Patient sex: F
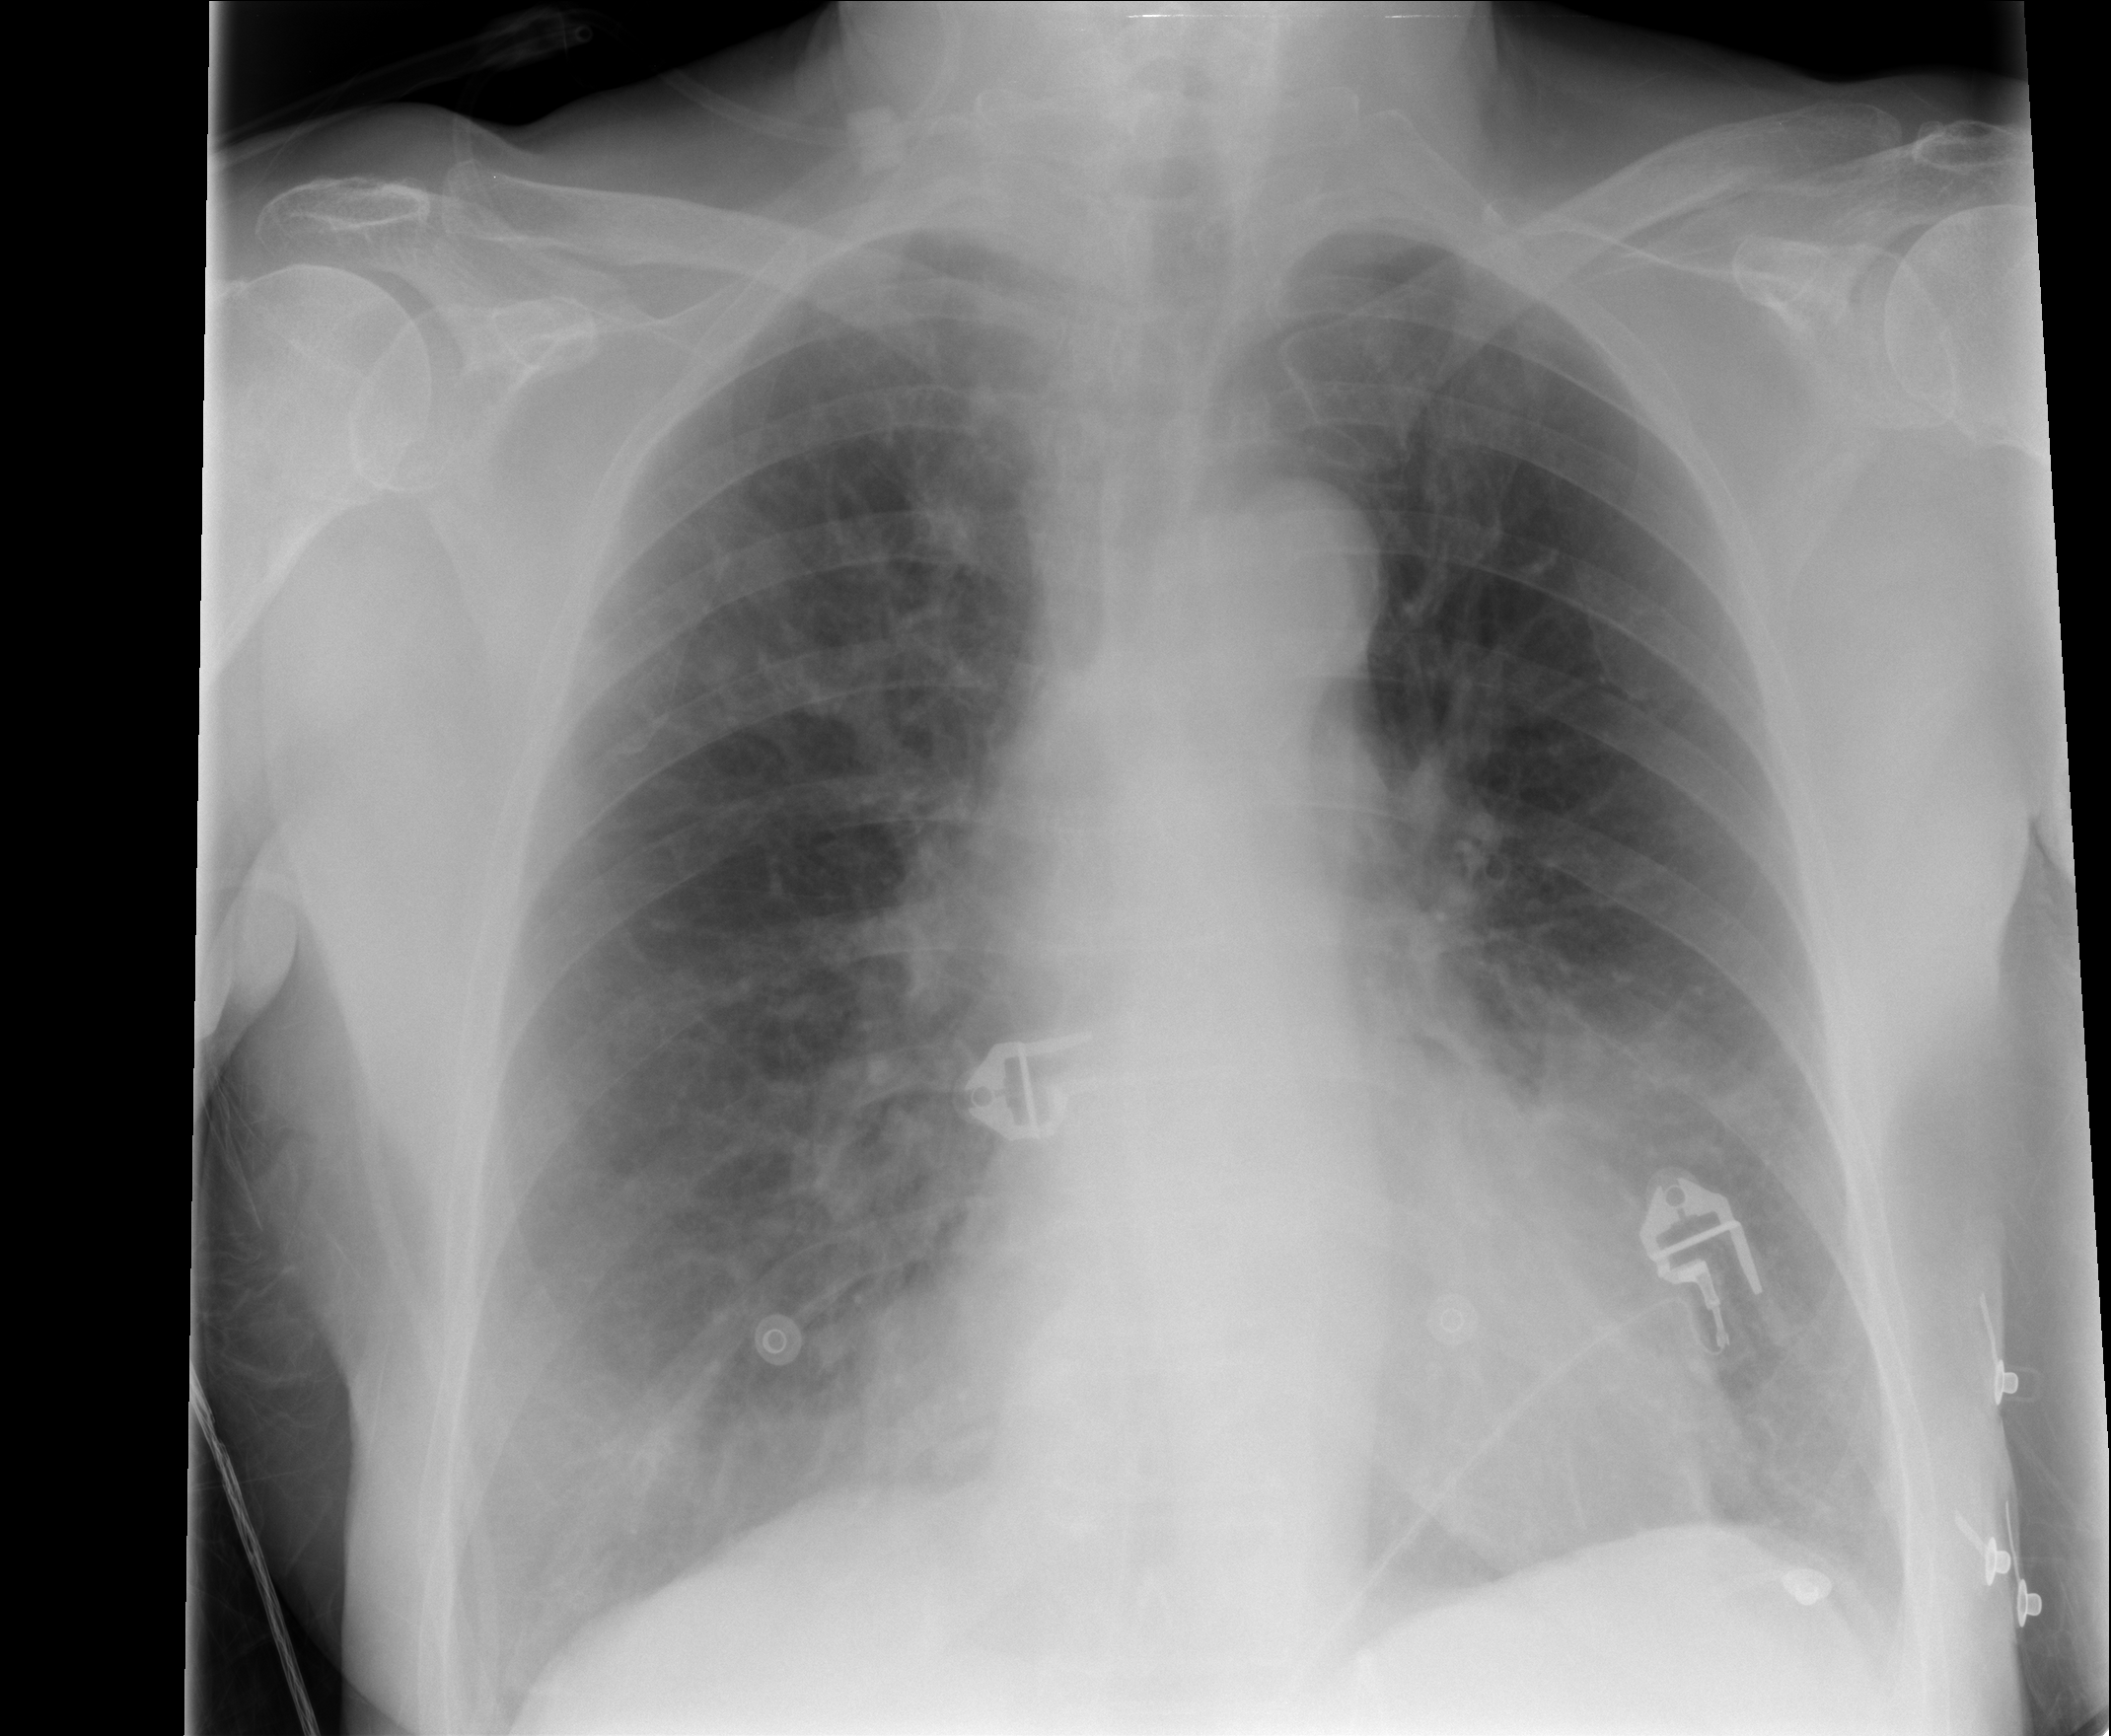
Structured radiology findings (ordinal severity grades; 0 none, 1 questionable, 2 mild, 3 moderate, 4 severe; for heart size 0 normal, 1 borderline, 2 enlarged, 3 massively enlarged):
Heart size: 0
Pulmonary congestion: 0
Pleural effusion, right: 0
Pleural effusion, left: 0
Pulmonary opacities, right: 1
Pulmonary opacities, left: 2
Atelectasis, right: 1
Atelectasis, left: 2